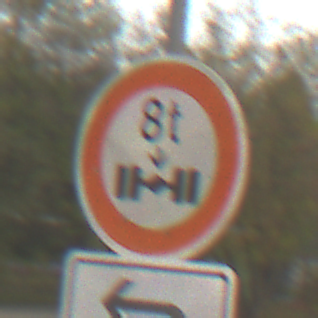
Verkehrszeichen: TatsaechlicheAchslast
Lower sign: RichtungsangabeDurchPfeile2
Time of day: MorningAfternoon
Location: Outdoor (Suburban)
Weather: Overcast
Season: NotSpecified
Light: Natural